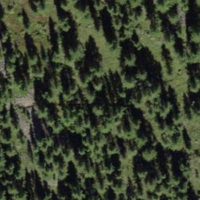
EUNIS habitat code: 23
Species observed at this site:
Cyaniris semiargus